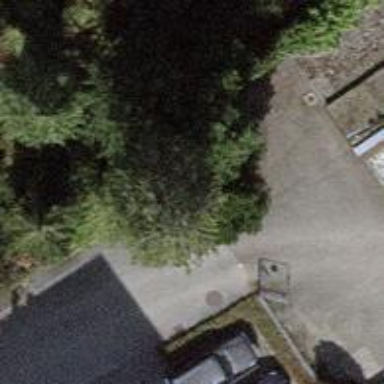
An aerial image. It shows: Gate.